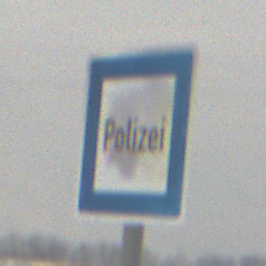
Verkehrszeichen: Polizei
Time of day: MorningAfternoon
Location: Outdoor (Nature)
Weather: Overcast
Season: Winter
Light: Natural